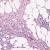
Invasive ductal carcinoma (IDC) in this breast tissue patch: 1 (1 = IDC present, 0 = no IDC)